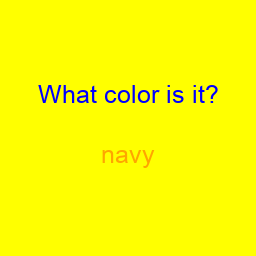
Color: orange
Color name shown: navy
Background color: yellow
Question text color: blue